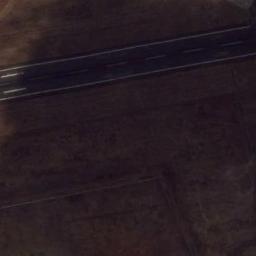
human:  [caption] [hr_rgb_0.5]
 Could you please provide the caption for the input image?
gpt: The runway is on the bare land .

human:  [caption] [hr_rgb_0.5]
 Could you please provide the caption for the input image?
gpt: The runway goes through the clearing .

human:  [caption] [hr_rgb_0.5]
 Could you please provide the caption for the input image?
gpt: There is brown bare ground next to the runway, With short white lines on the runway .

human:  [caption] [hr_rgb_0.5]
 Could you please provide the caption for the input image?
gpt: The grass is beside the runway .

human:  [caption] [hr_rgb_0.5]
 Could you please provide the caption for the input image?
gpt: There are brown bare land beside the runway .